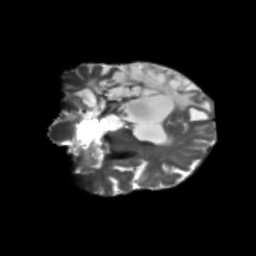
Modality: T2w
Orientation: coronal
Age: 71
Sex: female
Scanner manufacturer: siemens
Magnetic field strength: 3 T
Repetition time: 5.47 s
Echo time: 0.0854 s